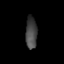
Tissue: prostate
Cell type: B cells
Senescence score: 0.3451
Nuclear area (px): 366
Mean DAPI intensity: 67.667